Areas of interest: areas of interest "Nanjing Gulou District Yiju Garden Elderly People's Service Center"
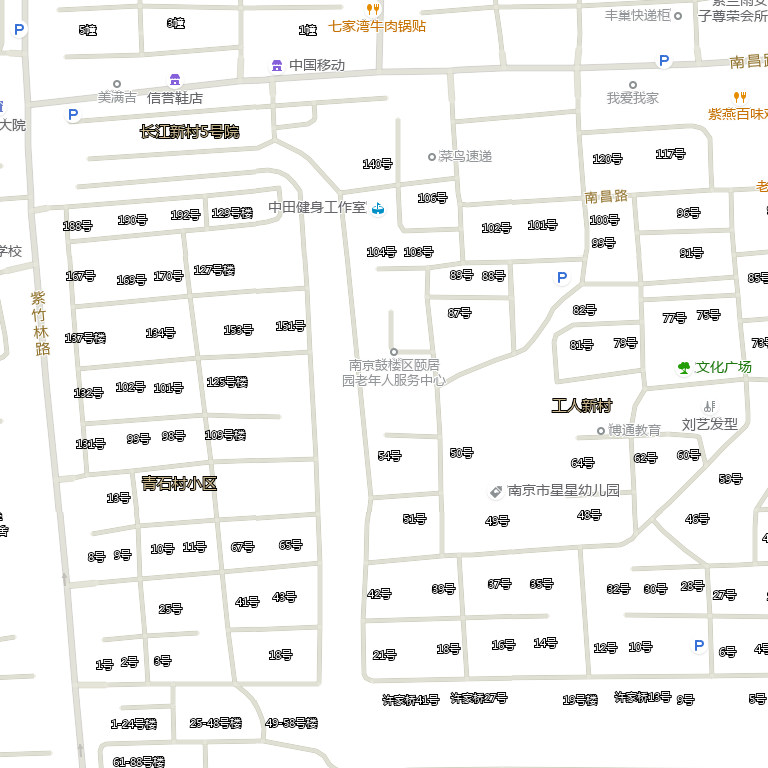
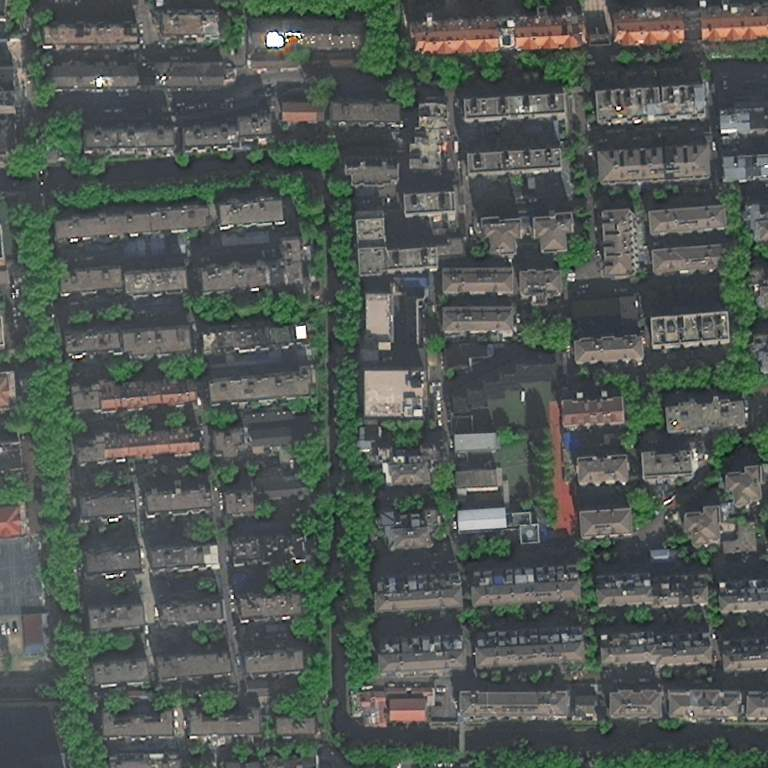